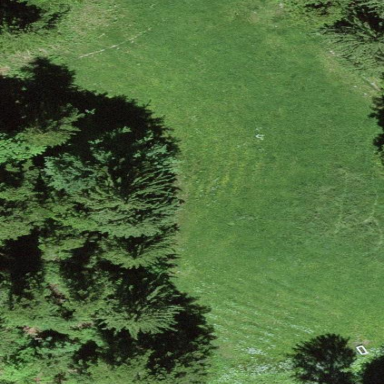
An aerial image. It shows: Beautiful meadow.